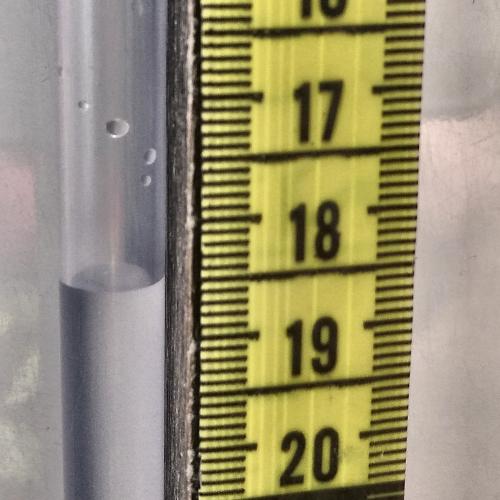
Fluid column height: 18.5 cm